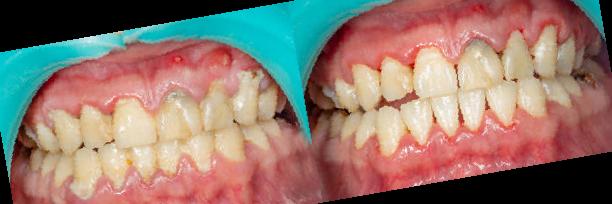
Condition: Calculus